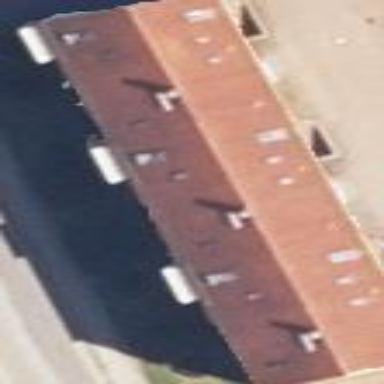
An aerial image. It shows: Gabled roof apartments building.